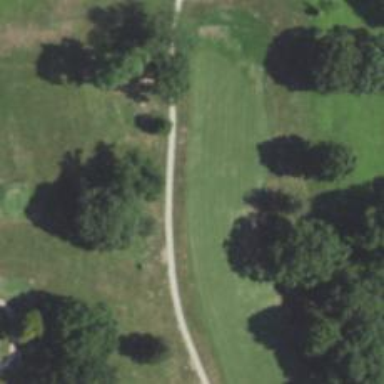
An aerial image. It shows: Golf hole.